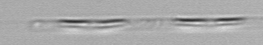
Label: Leptocylindrus